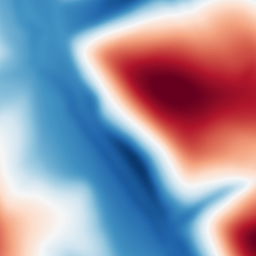
Category: multiscale
Decomposition family: dog
Decomposition parameters: sigma_low: 5
sigma_high: 100
Upsampling method: linear_exact
Upsampling parameters: scale: 4
Upsampling scale: 4